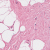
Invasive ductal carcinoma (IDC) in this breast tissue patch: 0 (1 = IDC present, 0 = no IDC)